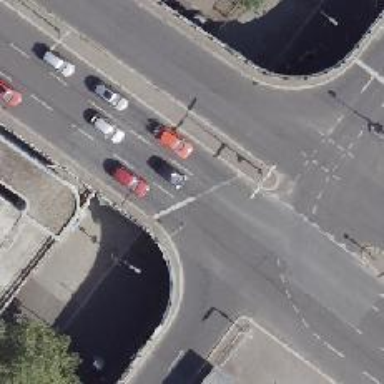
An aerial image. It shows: Road with traffic signals.